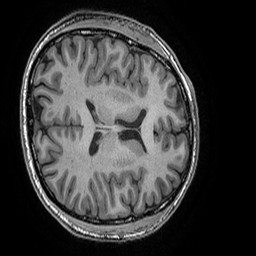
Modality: T1w
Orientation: axial
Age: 31
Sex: male
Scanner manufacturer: ge
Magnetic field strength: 3 T
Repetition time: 0.008184 s
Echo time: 0.003192 s